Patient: sex M, age 76
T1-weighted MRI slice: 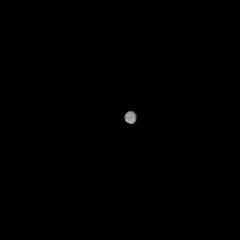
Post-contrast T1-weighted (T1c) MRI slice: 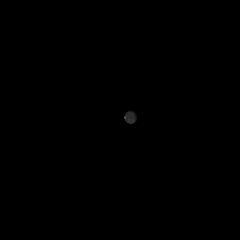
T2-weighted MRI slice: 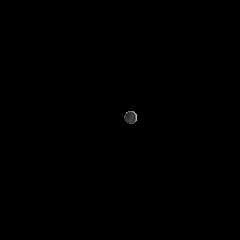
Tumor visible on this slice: no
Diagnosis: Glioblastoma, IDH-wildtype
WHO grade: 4